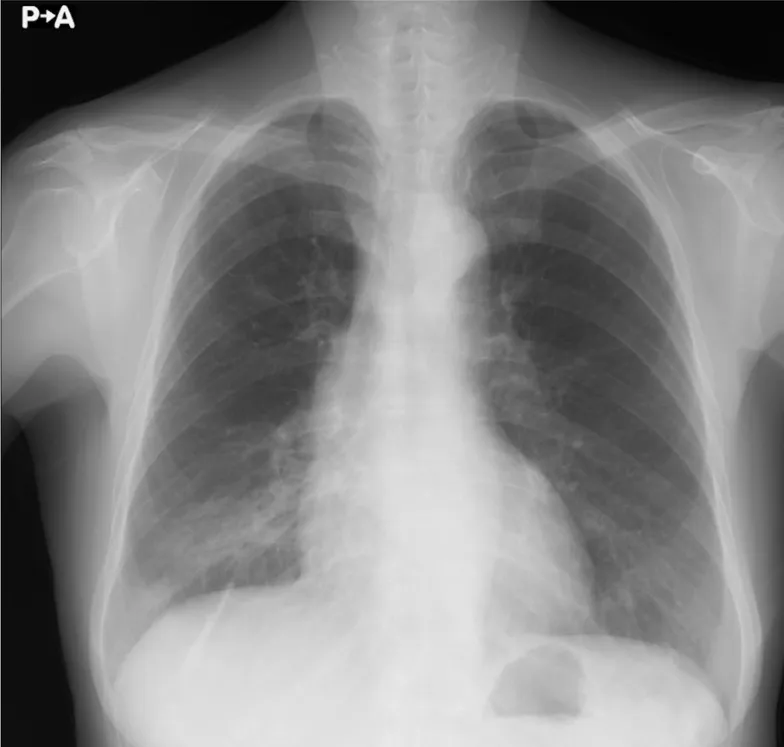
Chest radiography revealed consolidation in the right lower lung field at the initial visit.
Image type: radiology (x_ray)